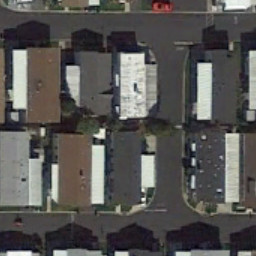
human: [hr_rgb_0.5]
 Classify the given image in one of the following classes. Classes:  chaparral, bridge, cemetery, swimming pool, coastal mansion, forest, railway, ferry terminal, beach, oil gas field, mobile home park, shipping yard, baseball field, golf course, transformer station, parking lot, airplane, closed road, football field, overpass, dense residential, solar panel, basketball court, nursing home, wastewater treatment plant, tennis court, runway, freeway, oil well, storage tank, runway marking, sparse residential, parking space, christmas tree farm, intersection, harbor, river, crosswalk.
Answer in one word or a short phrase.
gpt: mobile home park